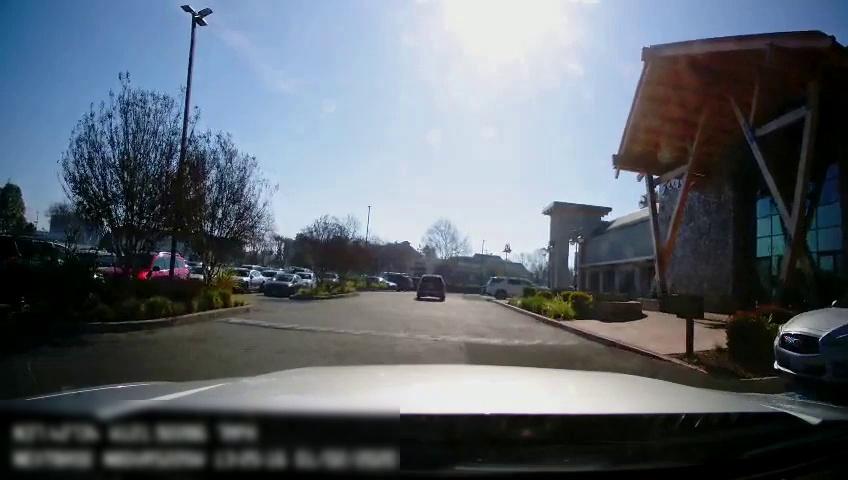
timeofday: Day
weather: Sunny
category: Drivable Space
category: Vehicles | Car
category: Vehicles | Car
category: Vehicles | Car
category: Vehicles | SUV
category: Vehicles | SUV
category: Vehicles | Car
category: Vehicles | SUV
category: Vehicles | SUV
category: Vehicles | SUV
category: Vehicles | Car
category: Vehicles | Car
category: Vehicles | SUV
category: Vehicles | Car
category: Vehicles | Van
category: Vehicles | Car